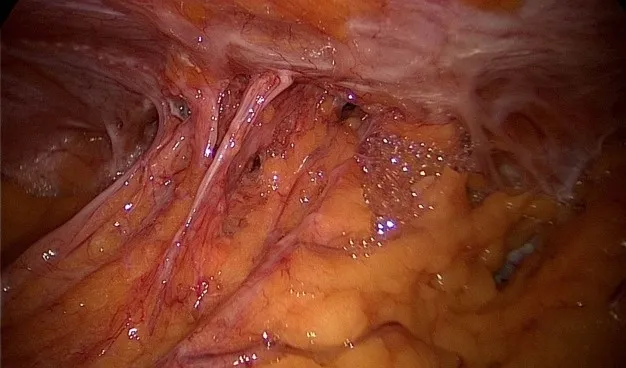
Explorative laparoscopy of the left groin for re-recurrence following TAPP and Lichtenstein operation as well as robotic radical prostatectomy.
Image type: endoscopy (gi_endoscopy)